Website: bh-photo
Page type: customer-info-address
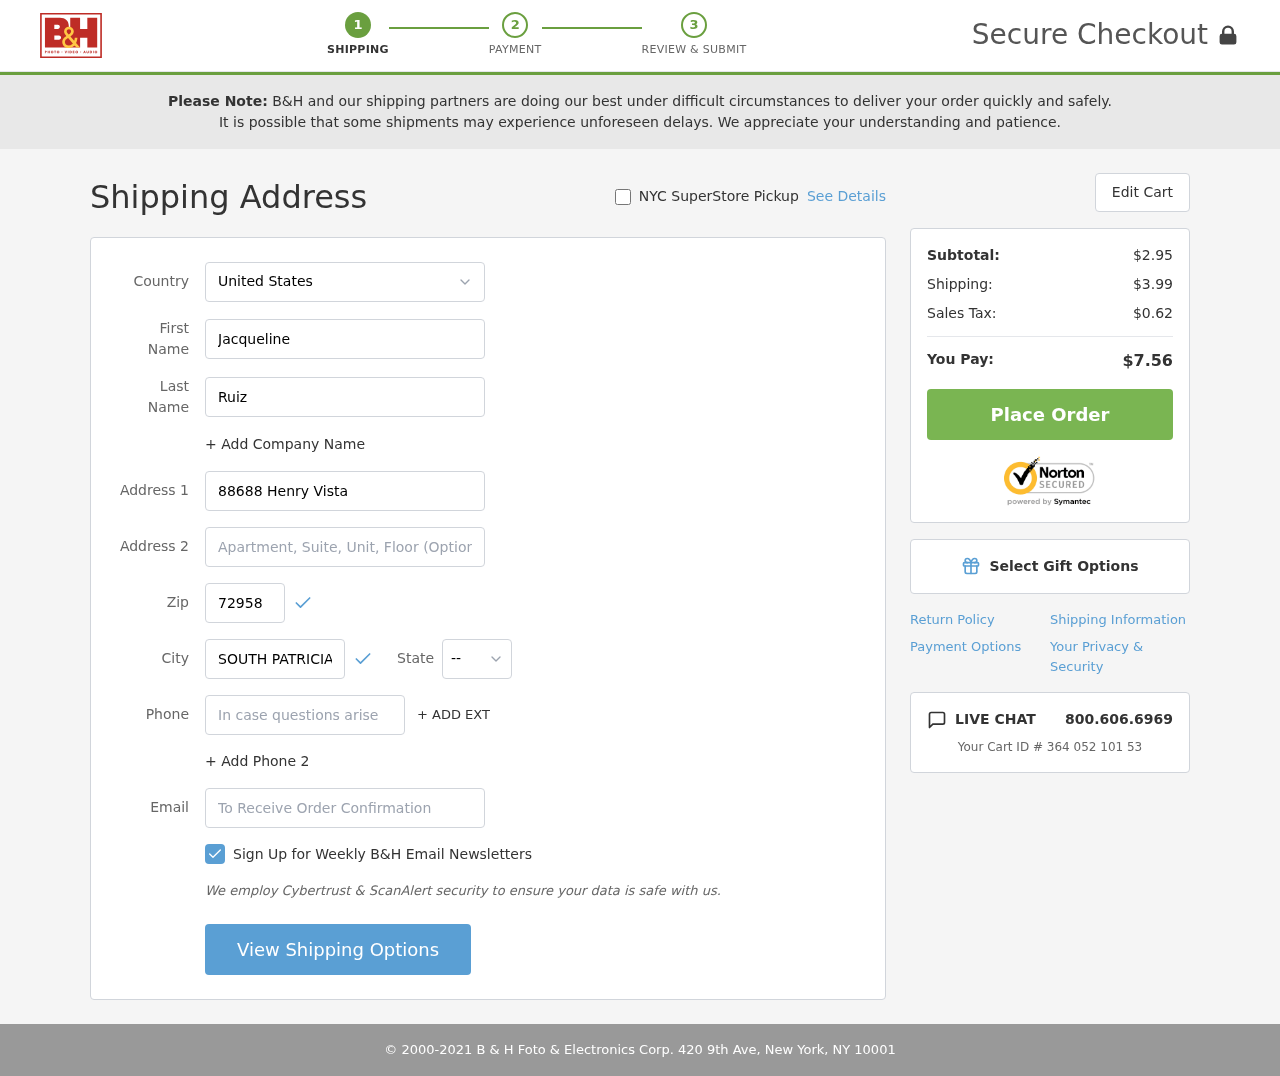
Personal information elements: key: PII_CITY
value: South Patriciaview
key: PII_COUNTRY
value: United States
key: PII_EMAIL
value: jacqueline.ruiz@hotmail.com
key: PII_FIRSTNAME
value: Jacqueline
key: PII_LASTNAME
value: Ruiz
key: PII_PHONE
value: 7703198650
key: PII_POSTCODE
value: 72958
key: PII_STATE_ABBR
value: PA
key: PII_STREET
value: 88688 Henry Vista
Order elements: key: ORDER_SUBTOTAL
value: $2.95
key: ORDER_SHIPPING_COST
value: $3.99
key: ORDER_TAX
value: $0.62
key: ORDER_TOTAL
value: $7.56
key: ORDER_ID
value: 364 052 101 53